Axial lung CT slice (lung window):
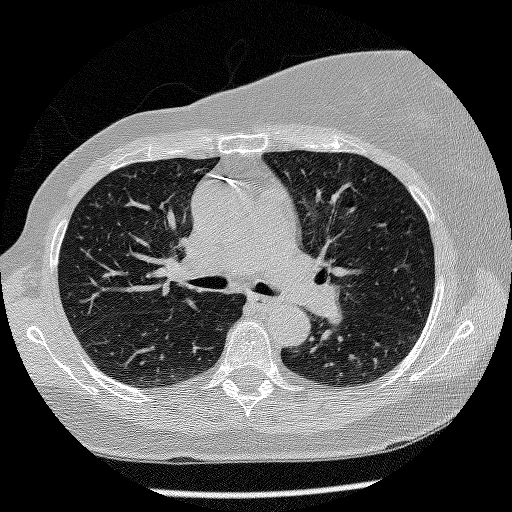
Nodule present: no